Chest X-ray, AP view. Patient: 55 years old, sex F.
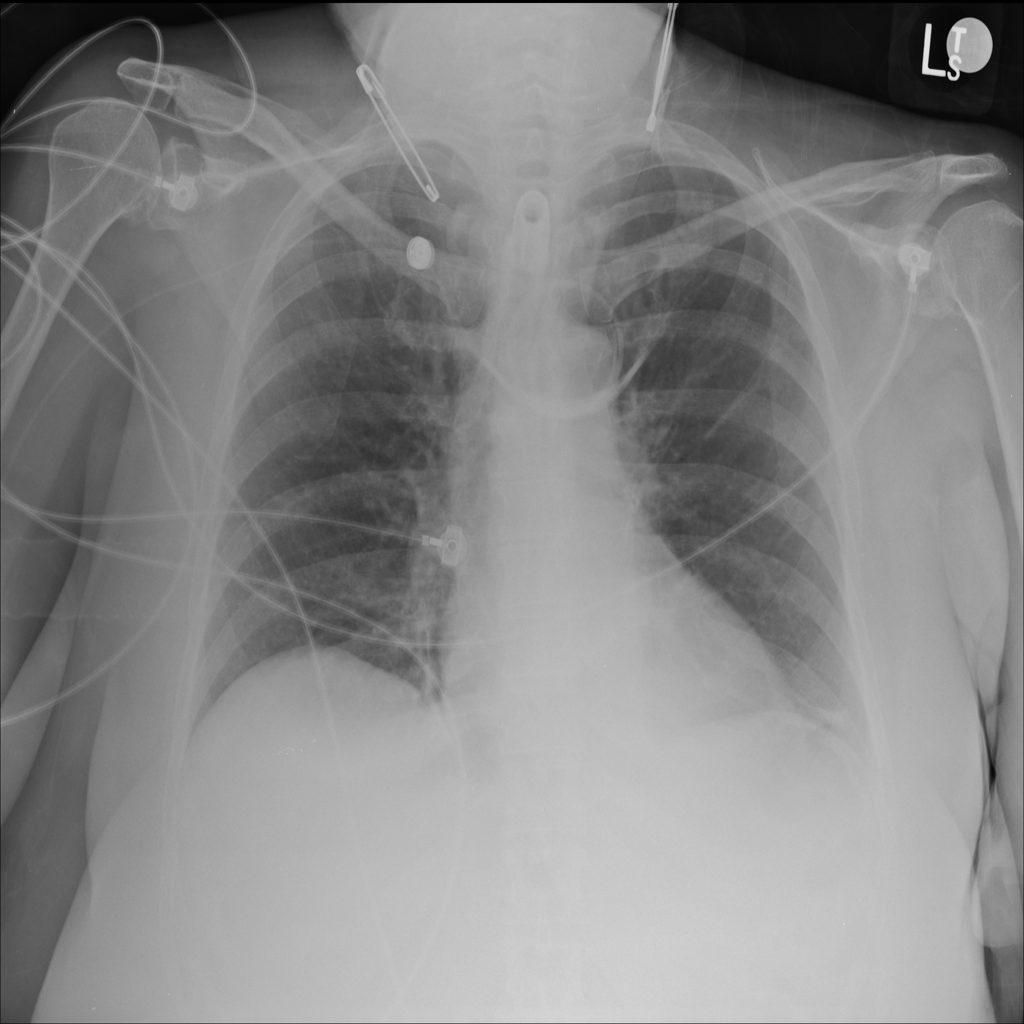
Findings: Atelectasis